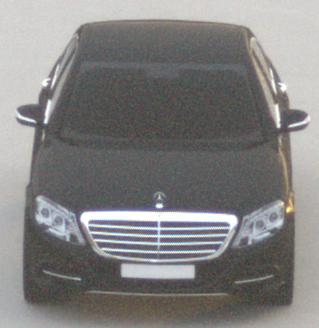
Make: Mercedes-Benz
Model: S 400 HYBRID
Detailed model: S-Class (222) Limousine
Model produced from: 2013/05
Model produced until: 2015/04
Doors: 4
Color: black
Road condition: dry road
Daytime: sunrise or sunset
Contrast: low contrast